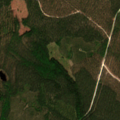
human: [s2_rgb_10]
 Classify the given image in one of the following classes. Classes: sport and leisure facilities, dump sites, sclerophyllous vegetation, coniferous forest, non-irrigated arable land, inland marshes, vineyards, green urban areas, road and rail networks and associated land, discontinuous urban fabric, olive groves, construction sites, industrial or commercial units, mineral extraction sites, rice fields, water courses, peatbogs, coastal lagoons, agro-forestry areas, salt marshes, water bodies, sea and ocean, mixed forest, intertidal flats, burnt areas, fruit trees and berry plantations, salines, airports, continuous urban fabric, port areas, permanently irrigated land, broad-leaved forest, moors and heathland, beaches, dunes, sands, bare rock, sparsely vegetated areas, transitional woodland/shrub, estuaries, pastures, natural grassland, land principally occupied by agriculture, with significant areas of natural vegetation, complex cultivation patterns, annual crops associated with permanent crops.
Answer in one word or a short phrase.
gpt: coniferous forest